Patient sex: F
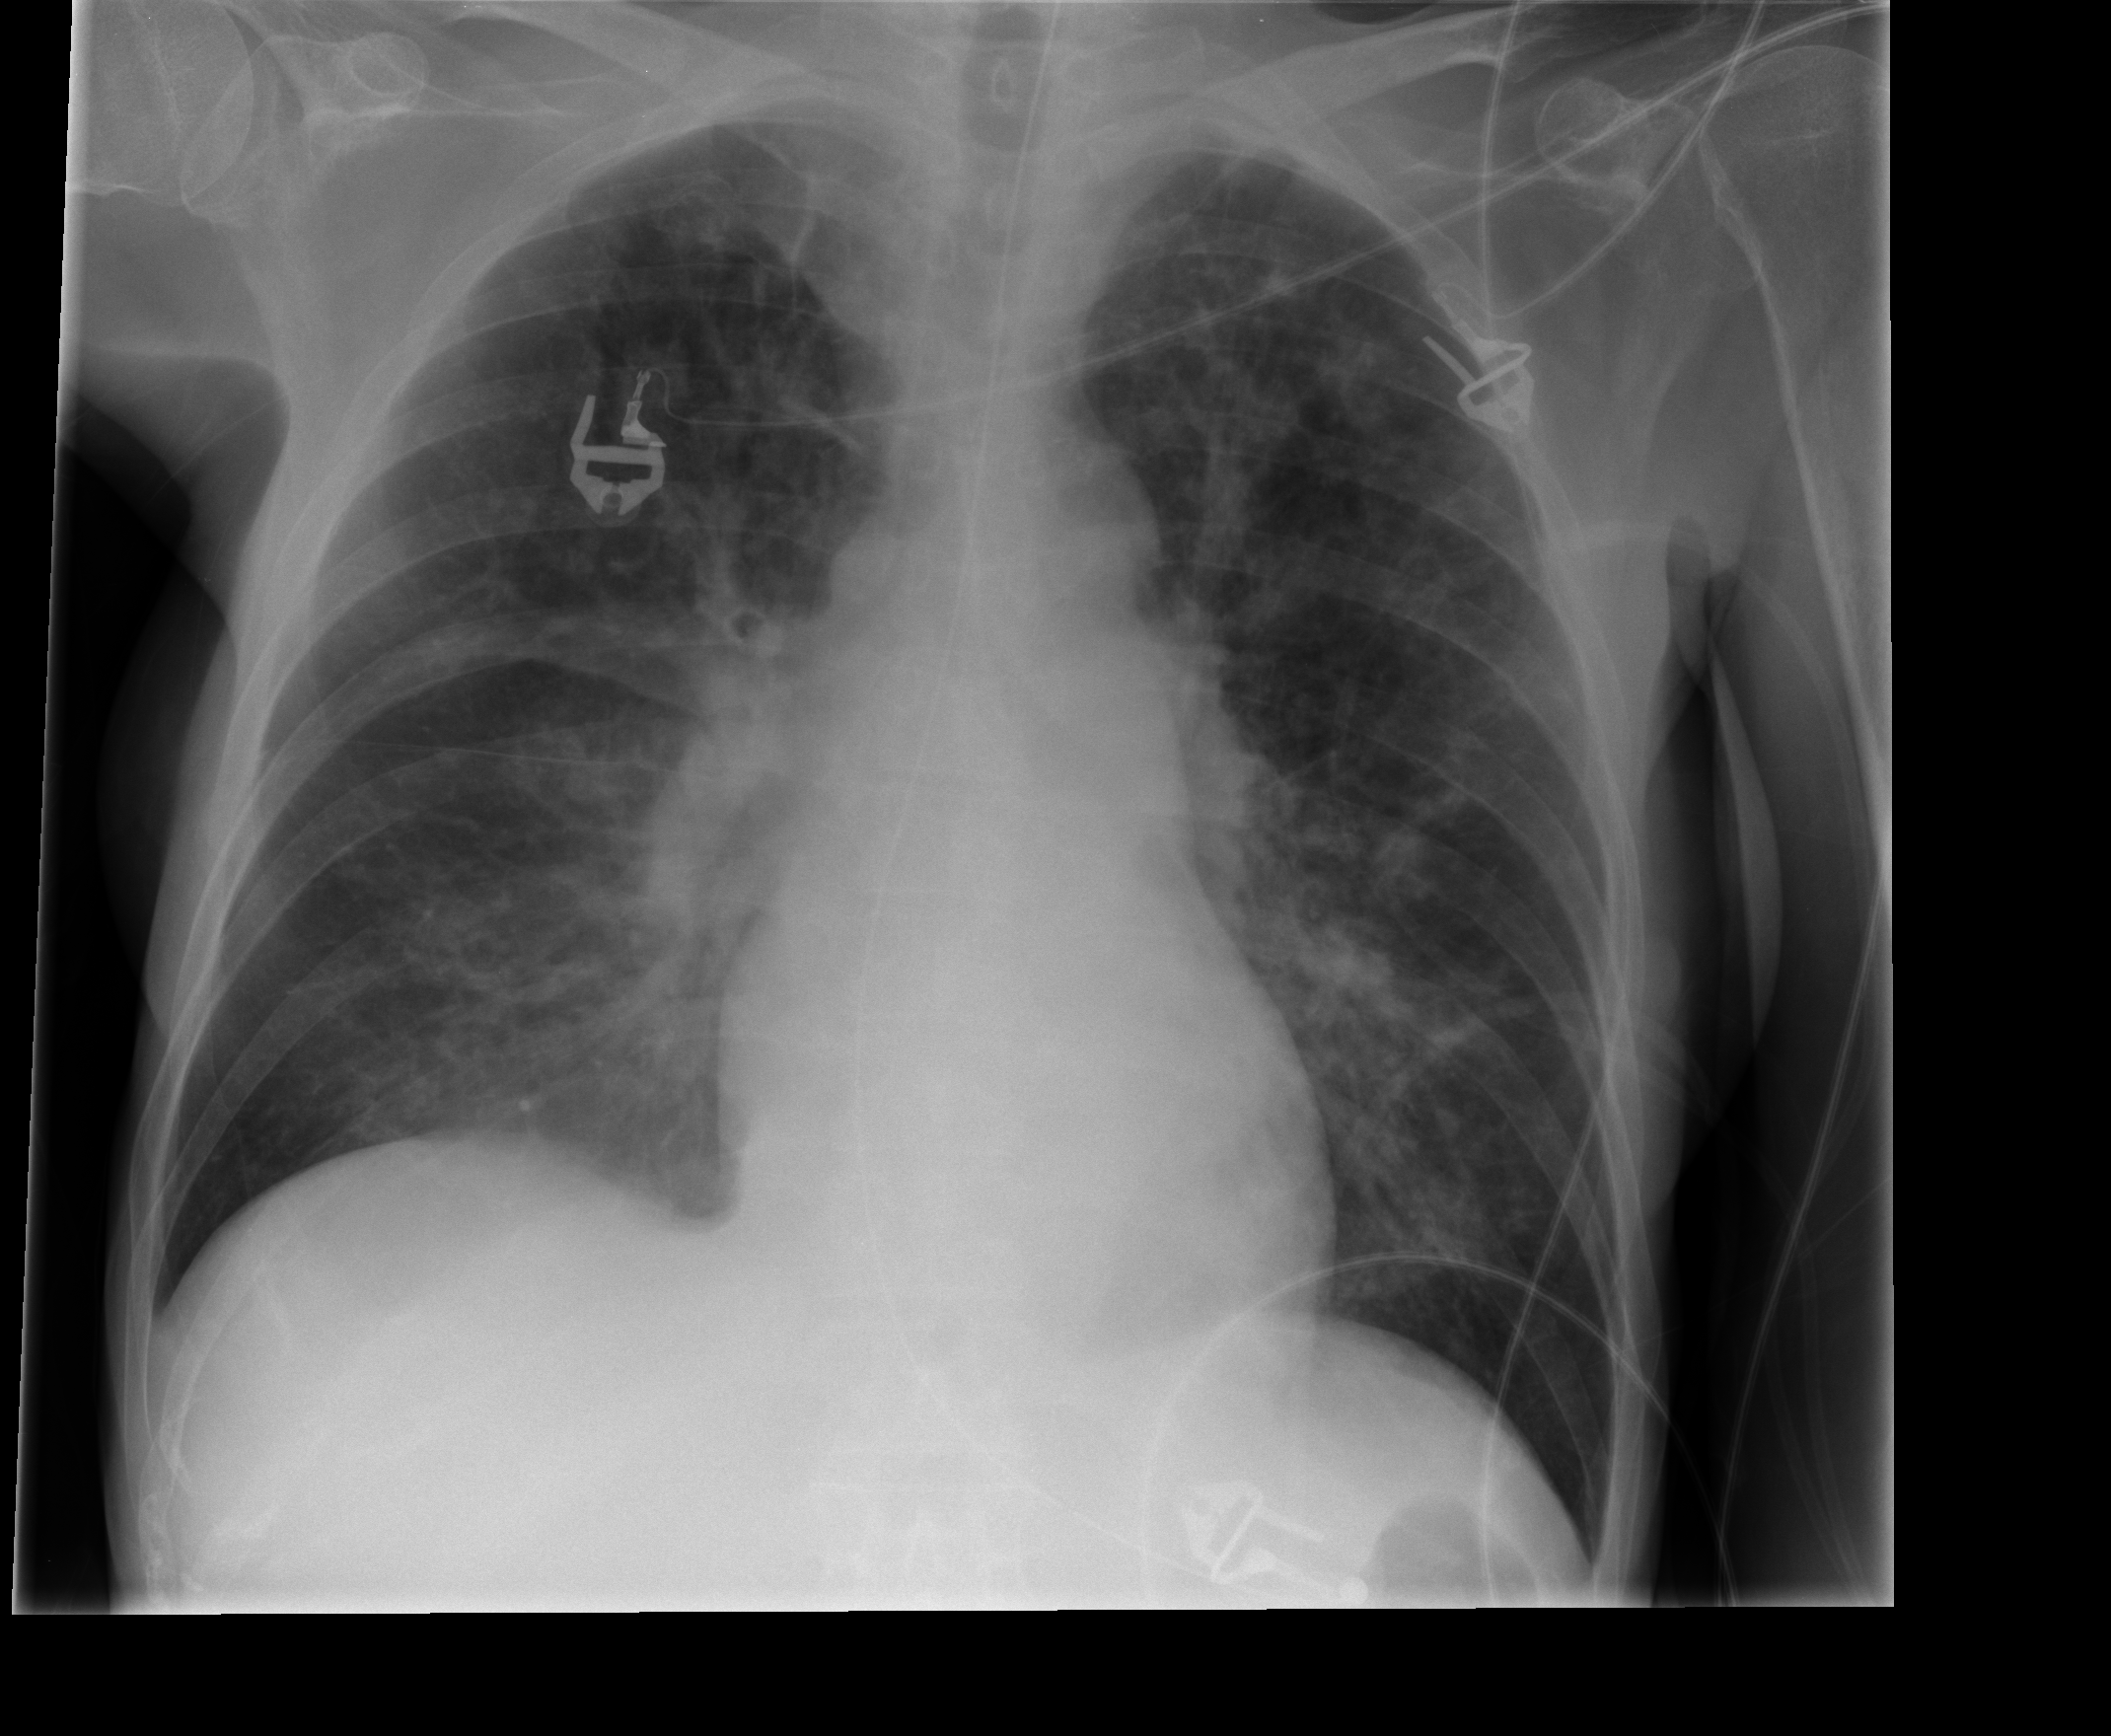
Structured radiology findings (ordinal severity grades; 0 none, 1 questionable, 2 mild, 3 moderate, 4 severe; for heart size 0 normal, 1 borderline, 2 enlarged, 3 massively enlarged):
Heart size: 0
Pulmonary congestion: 2
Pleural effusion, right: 0
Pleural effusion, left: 0
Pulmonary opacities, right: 2
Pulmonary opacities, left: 2
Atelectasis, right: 2
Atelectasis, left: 2